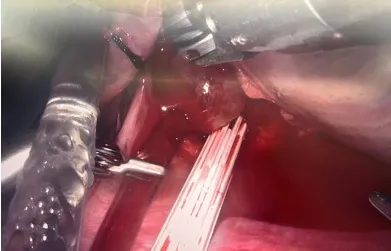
Intraoperative and pathological images. (A) Intraoperative view revealed a parenchymal blood-filled cyst with smooth surface attached to the atrial septum with a pedicle.
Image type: medical_photograph (other_medical_photograph)